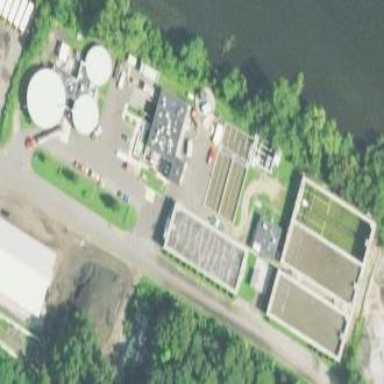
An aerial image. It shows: View of wastewater plant.